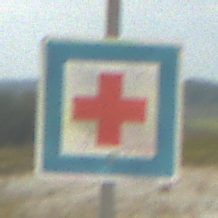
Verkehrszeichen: ErsteHilfe
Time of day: MorningAfternoon
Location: Outdoor (Beach)
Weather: PartlyCloudy
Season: NotSpecified
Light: Natural